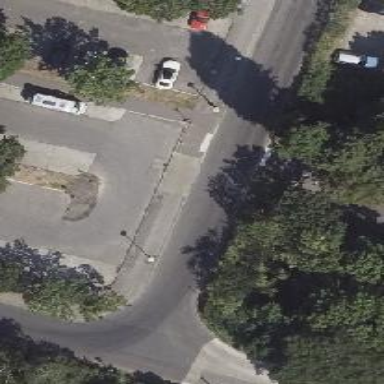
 there is asphalt sidewalk. No stopping is allowed for parking on both sides of the road."